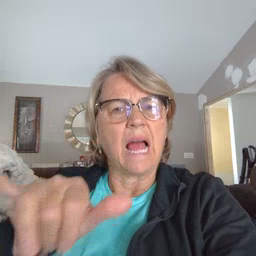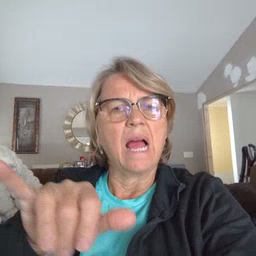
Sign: stay